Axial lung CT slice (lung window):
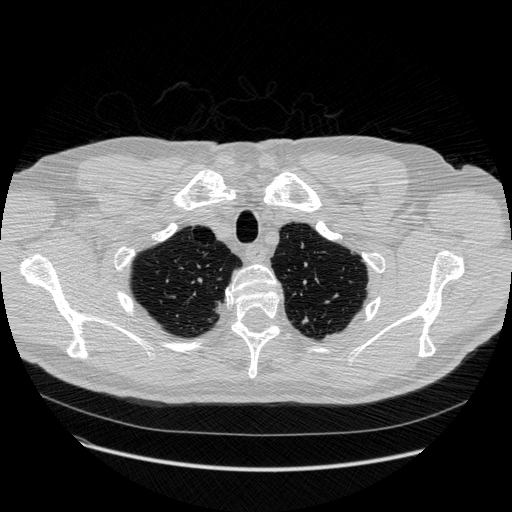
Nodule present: no